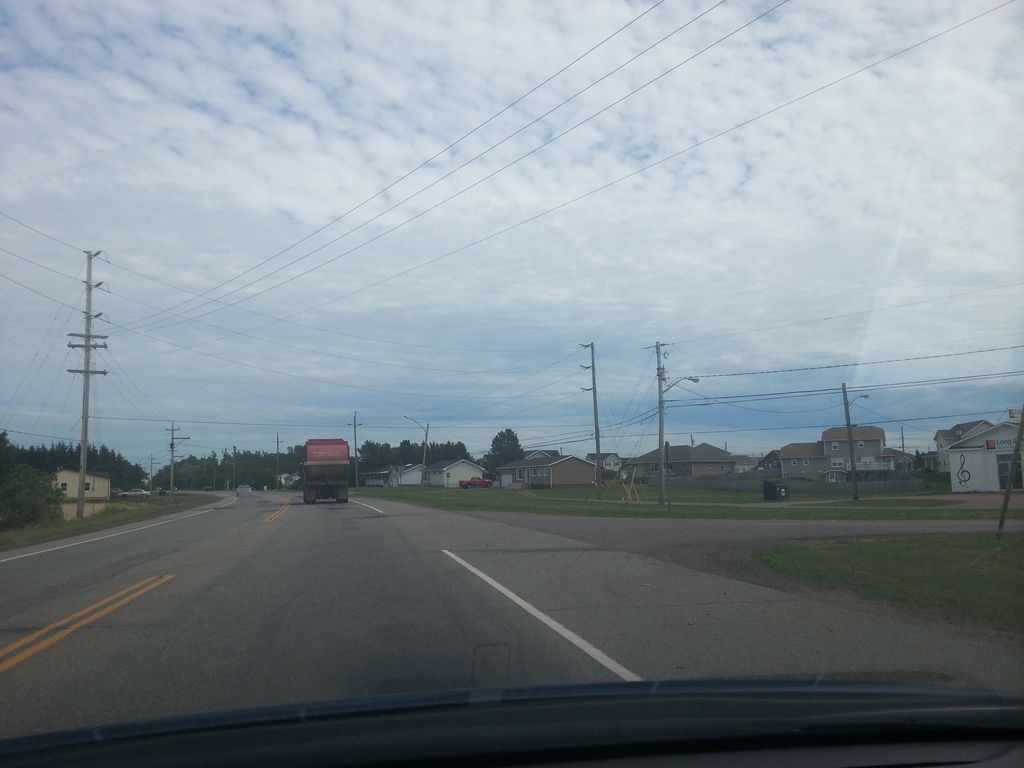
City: charlottetown